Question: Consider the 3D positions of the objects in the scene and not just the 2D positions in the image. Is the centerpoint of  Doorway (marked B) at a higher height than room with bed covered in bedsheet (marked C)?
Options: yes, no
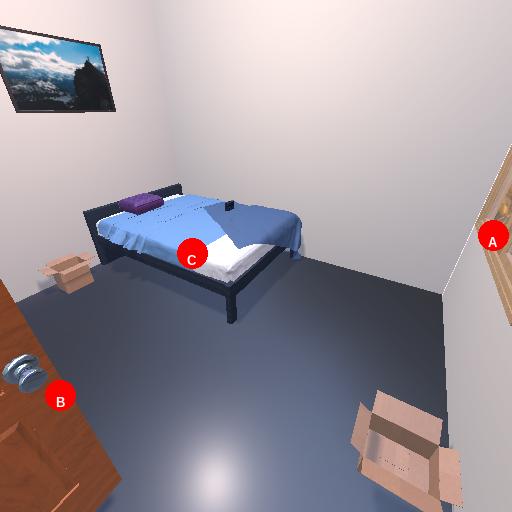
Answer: yes